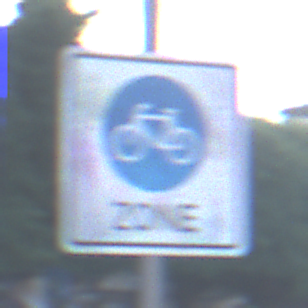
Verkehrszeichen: BeginnFahrradzone
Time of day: SunriseSunset
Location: Outdoor (Urban)
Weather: PartlyCloudy
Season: NotSpecified
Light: Natural